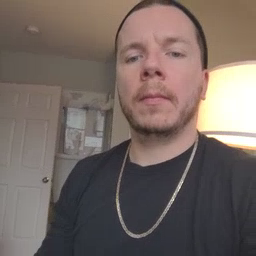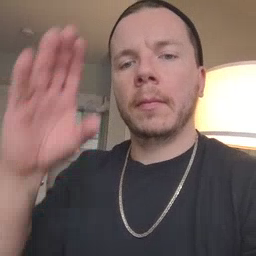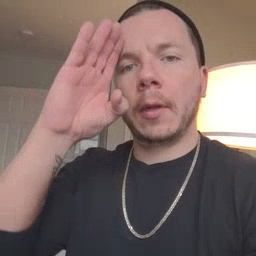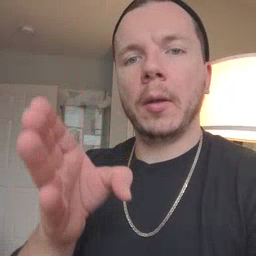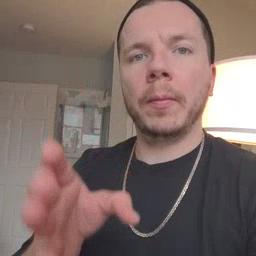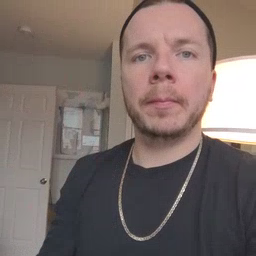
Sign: hello